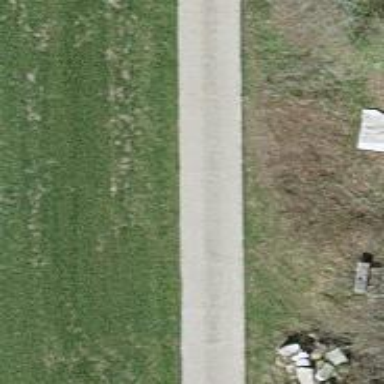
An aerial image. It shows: Unclassified road with concrete surface.